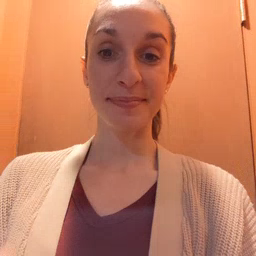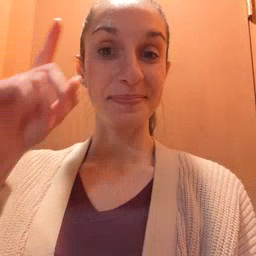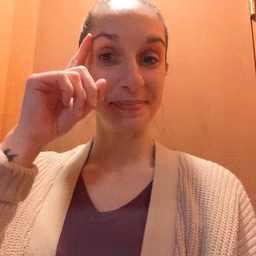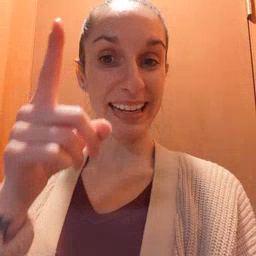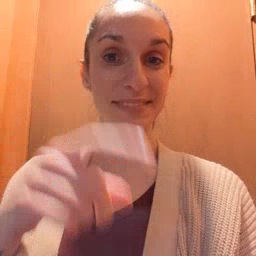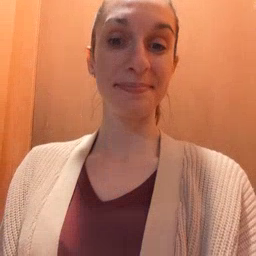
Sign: penny